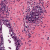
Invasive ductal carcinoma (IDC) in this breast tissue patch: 0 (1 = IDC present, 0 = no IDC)